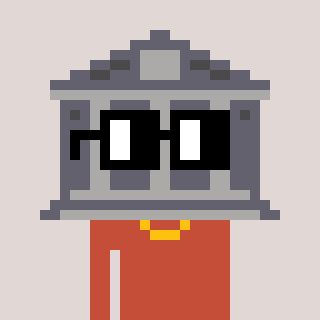
a pixel art character with square black glasses, a bank-shaped head and a rust-colored body on a warm background